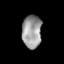
Tissue: prostate
Cell type: T cells
Senescence score: 0.3017
Nuclear area (px): 630
Mean DAPI intensity: 154.971